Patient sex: M
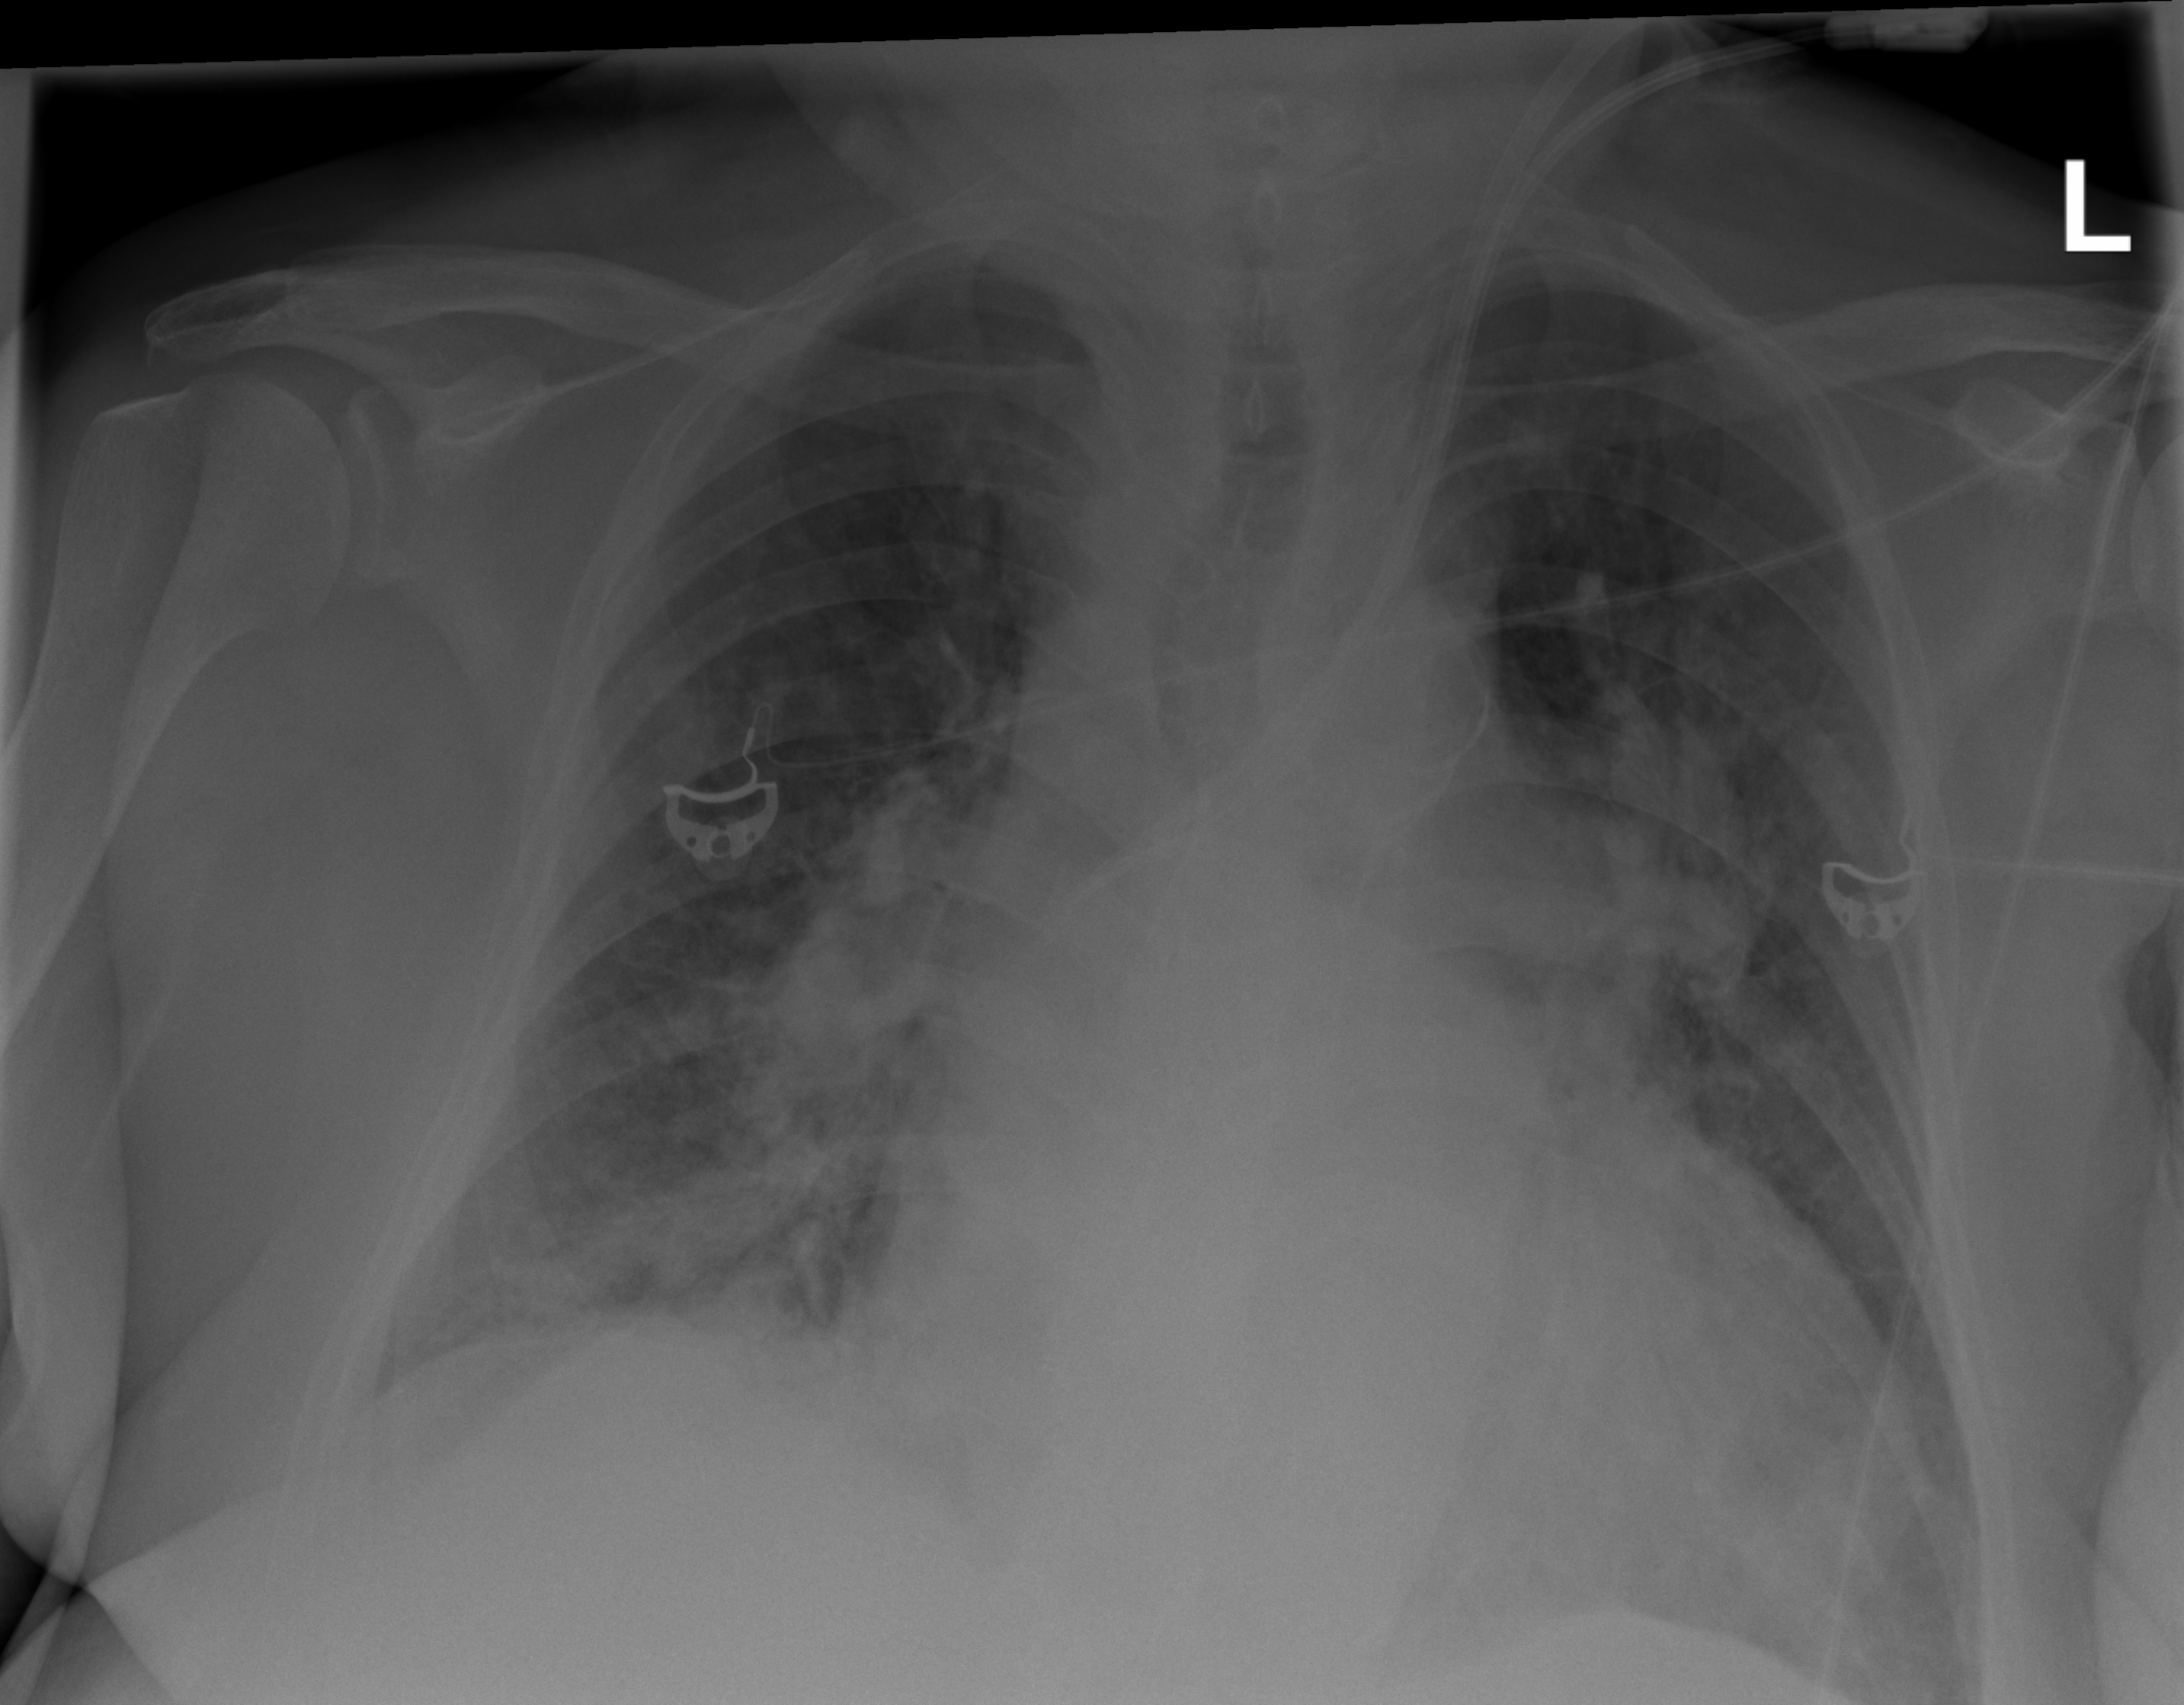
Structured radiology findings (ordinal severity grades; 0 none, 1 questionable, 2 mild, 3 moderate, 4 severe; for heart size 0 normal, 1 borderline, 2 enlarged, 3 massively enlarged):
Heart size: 2
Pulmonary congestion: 2
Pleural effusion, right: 2
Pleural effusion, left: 2
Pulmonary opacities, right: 3
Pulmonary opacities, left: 2
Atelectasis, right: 3
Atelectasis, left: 3